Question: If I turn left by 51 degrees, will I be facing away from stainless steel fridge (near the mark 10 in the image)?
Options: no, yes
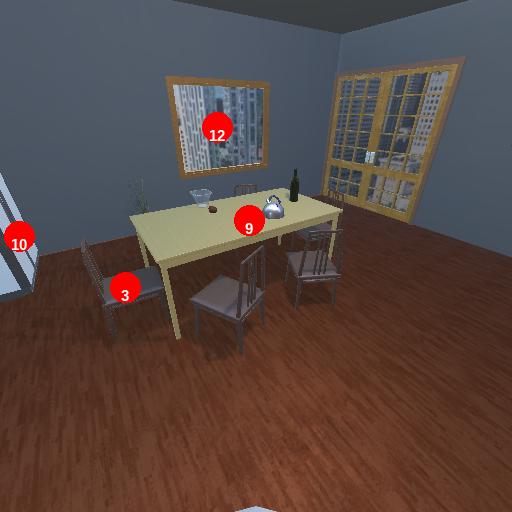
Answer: no